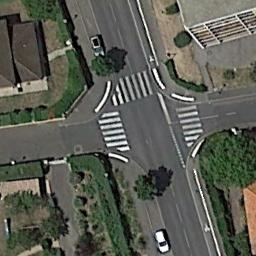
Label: intersection